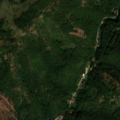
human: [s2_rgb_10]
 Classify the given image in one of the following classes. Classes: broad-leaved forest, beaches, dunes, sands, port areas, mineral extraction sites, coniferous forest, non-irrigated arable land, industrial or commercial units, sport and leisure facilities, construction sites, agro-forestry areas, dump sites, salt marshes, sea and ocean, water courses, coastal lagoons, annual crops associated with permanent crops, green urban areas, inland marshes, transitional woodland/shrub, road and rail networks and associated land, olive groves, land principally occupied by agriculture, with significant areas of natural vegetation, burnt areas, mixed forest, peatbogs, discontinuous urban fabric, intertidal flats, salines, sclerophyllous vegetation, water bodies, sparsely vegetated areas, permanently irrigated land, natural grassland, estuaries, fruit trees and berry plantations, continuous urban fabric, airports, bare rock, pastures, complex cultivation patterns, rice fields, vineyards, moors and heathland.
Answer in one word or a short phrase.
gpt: broad-leaved forest, transitional woodland/shrub